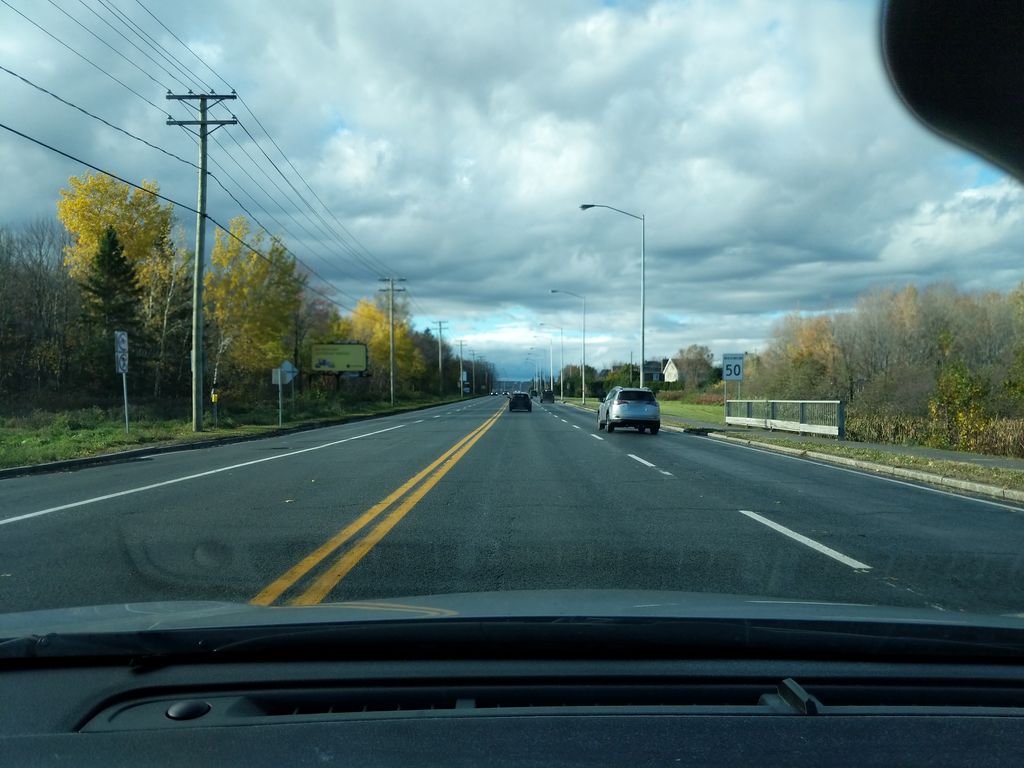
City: quebec_city